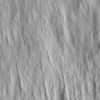
Label: not_dusty